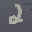
Label: 2